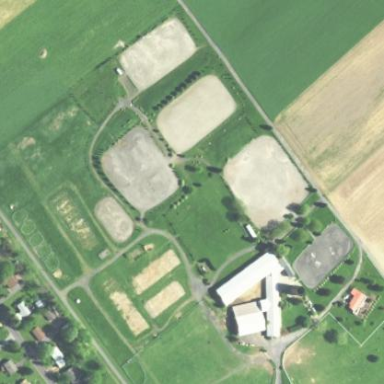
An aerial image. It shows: Leisure land designated for horse riding.